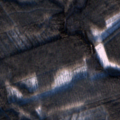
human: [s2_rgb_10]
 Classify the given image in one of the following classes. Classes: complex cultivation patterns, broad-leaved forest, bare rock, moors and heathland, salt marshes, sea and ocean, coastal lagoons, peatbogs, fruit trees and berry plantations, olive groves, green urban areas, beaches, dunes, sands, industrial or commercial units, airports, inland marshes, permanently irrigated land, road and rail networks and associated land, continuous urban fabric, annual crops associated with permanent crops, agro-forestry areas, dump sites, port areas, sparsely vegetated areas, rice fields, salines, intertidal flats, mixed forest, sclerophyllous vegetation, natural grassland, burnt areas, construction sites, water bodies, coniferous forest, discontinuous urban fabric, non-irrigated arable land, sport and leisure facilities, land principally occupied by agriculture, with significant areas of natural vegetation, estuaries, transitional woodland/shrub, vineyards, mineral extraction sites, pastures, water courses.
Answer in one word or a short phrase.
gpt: coniferous forest, mixed forest